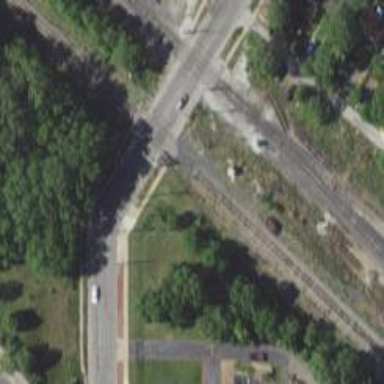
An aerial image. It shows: Railway crossing.